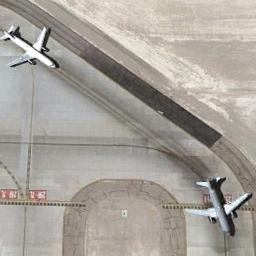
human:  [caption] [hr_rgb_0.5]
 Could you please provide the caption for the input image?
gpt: Two planes parked one after another in an open area on the side of the runway .

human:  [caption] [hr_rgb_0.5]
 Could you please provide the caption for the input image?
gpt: Two airplanes were parked in the open space beside the runway .

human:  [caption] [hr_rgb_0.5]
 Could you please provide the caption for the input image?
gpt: One plane is on the straight and the other is at a turn .

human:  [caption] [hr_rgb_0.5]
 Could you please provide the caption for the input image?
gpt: Two planes are on the runway .

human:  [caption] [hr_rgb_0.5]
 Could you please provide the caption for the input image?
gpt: Two airplanes are parked on the runway .